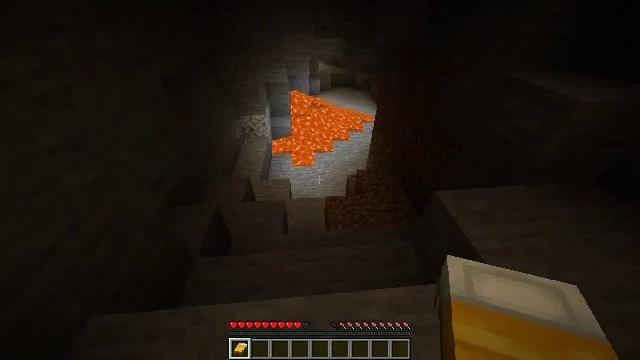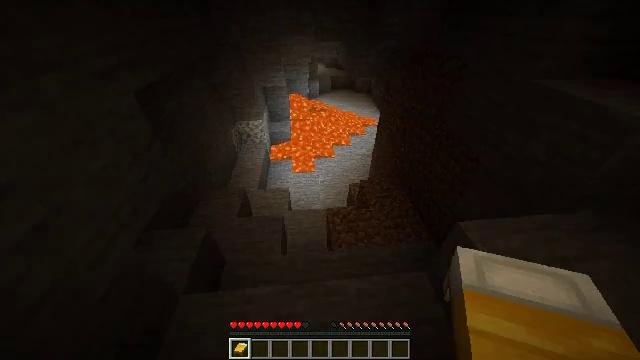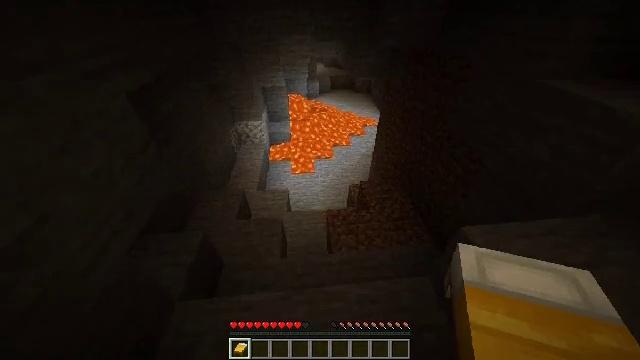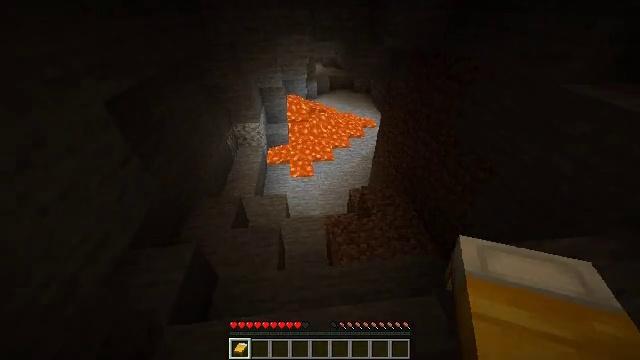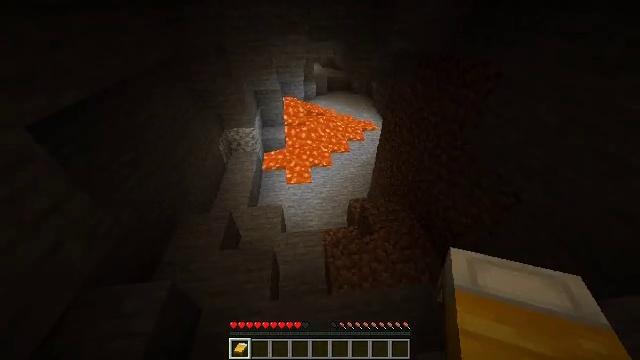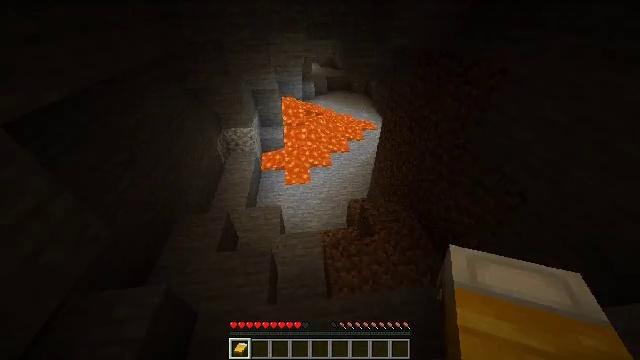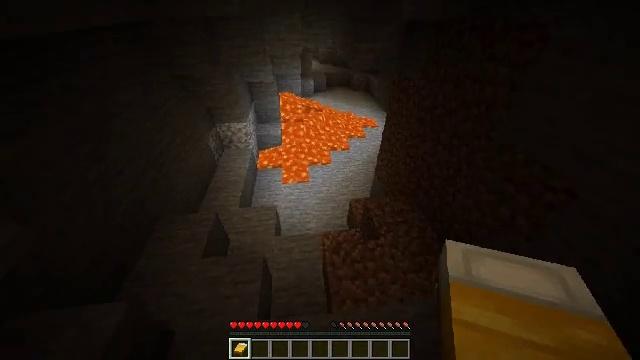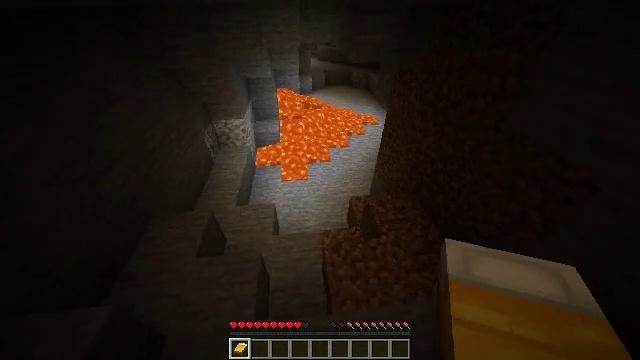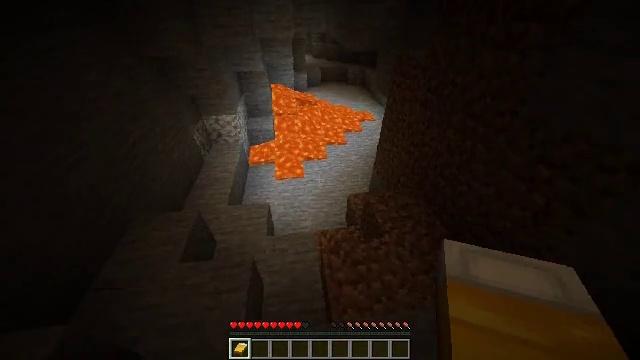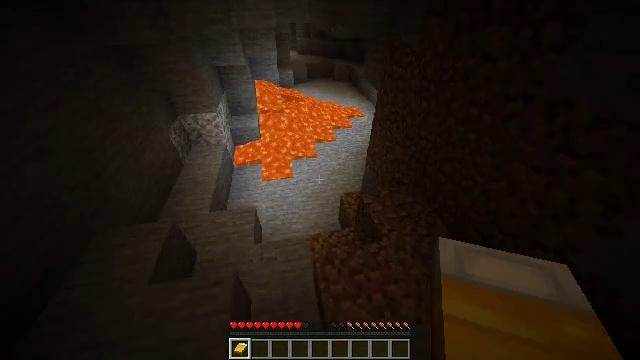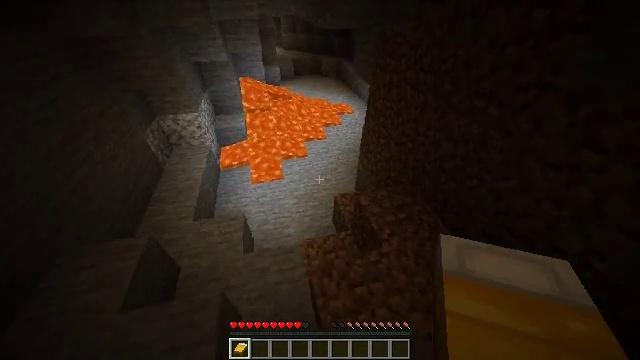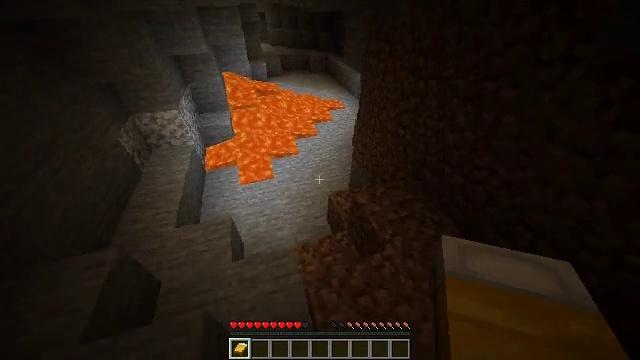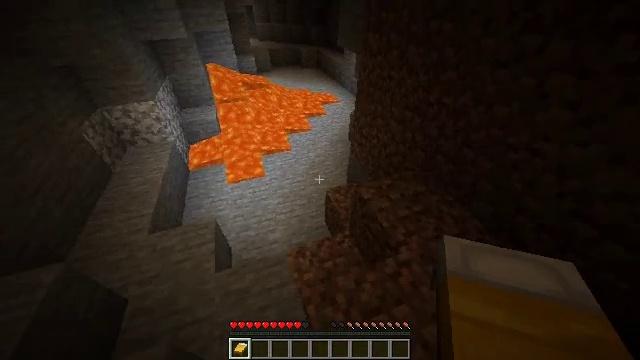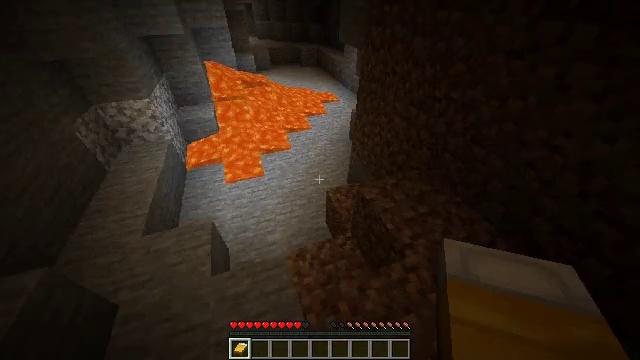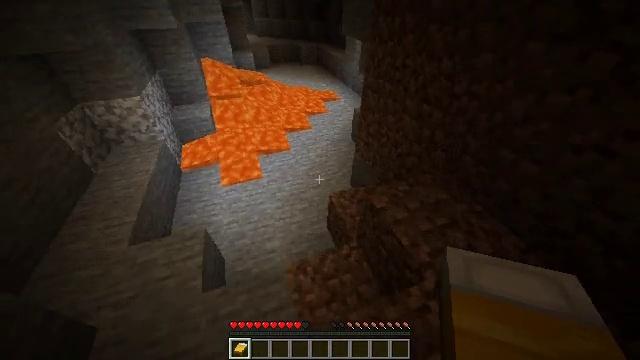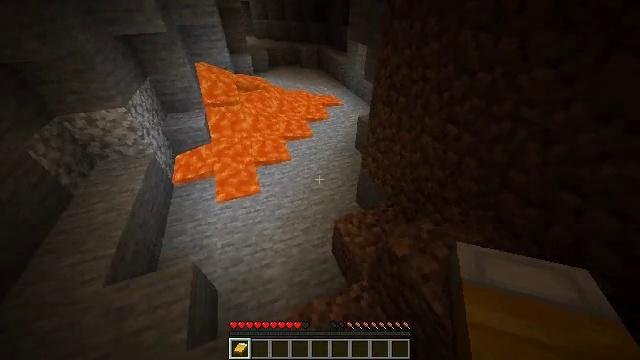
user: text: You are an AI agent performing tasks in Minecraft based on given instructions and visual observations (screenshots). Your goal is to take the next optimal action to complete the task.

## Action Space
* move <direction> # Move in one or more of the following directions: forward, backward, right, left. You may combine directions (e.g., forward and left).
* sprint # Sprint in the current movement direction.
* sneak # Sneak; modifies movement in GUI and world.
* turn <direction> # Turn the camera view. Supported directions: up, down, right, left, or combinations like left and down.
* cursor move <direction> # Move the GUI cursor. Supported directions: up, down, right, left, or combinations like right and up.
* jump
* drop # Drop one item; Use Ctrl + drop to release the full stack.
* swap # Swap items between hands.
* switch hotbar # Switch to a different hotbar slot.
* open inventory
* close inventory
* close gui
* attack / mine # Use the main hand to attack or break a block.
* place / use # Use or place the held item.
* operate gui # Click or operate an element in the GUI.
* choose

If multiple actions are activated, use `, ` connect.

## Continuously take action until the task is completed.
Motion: motion action
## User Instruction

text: Kill enemies.
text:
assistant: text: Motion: move forward, sprint
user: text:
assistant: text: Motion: move forward, sprint
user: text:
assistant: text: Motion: move forward, sprint
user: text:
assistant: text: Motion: move forward, sprint
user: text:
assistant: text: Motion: move forward, sprint
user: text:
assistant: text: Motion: move forward, sprint
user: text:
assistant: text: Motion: move forward, sprint
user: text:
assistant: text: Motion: move forward, sprint, turn right
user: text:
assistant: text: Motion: move forward, sprint, turn right
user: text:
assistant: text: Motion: move forward, sprint, turn right
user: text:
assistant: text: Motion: move forward, sprint, turn right
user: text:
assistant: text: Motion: move forward, sprint, turn right
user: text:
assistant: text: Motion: move forward, sprint
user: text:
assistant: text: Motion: move forward, sprint
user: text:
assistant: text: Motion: move forward, sprint
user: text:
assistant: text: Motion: move forward, sprint
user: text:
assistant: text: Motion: move forward, sprint
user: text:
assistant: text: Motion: move forward, sprint, turn right
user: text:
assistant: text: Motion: move forward, sprint
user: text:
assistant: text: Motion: move forward, sprint, turn right and up
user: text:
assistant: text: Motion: move forward, sprint, turn up
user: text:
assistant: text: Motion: move forward, sprint, turn up
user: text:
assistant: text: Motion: move forward, sprint, turn up
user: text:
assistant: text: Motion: move forward, sprint, turn up
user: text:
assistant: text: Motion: move forward, sprint, turn up
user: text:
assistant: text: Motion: move forward, sprint, turn up
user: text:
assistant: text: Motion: move forward, sprint
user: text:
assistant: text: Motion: move forward, sprint
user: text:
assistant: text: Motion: move forward, sprint, turn up
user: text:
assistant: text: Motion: move forward, sprint, turn right